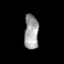
Tissue: prostate
Cell type: T cells
Senescence score: 0.298
Nuclear area (px): 484
Mean DAPI intensity: 160.225